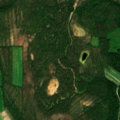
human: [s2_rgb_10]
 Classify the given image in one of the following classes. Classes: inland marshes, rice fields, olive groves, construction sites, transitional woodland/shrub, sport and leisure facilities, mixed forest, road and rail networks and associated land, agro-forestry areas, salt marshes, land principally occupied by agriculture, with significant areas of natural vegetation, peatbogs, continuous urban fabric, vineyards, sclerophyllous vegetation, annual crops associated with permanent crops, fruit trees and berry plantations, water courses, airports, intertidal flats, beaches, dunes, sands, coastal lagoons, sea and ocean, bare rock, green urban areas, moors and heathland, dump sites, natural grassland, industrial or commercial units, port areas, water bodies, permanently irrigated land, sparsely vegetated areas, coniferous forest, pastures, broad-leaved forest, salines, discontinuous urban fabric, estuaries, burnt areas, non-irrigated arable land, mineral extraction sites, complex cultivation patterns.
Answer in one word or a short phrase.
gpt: non-irrigated arable land, coniferous forest, mixed forest, transitional woodland/shrub